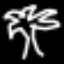
Label: palm tree